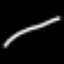
Label: line